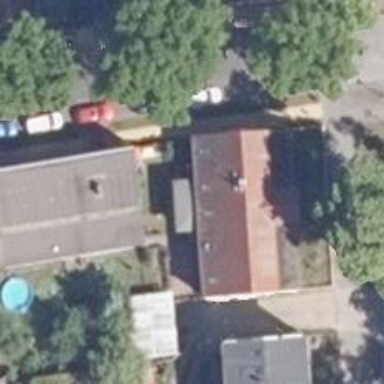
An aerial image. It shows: Building.